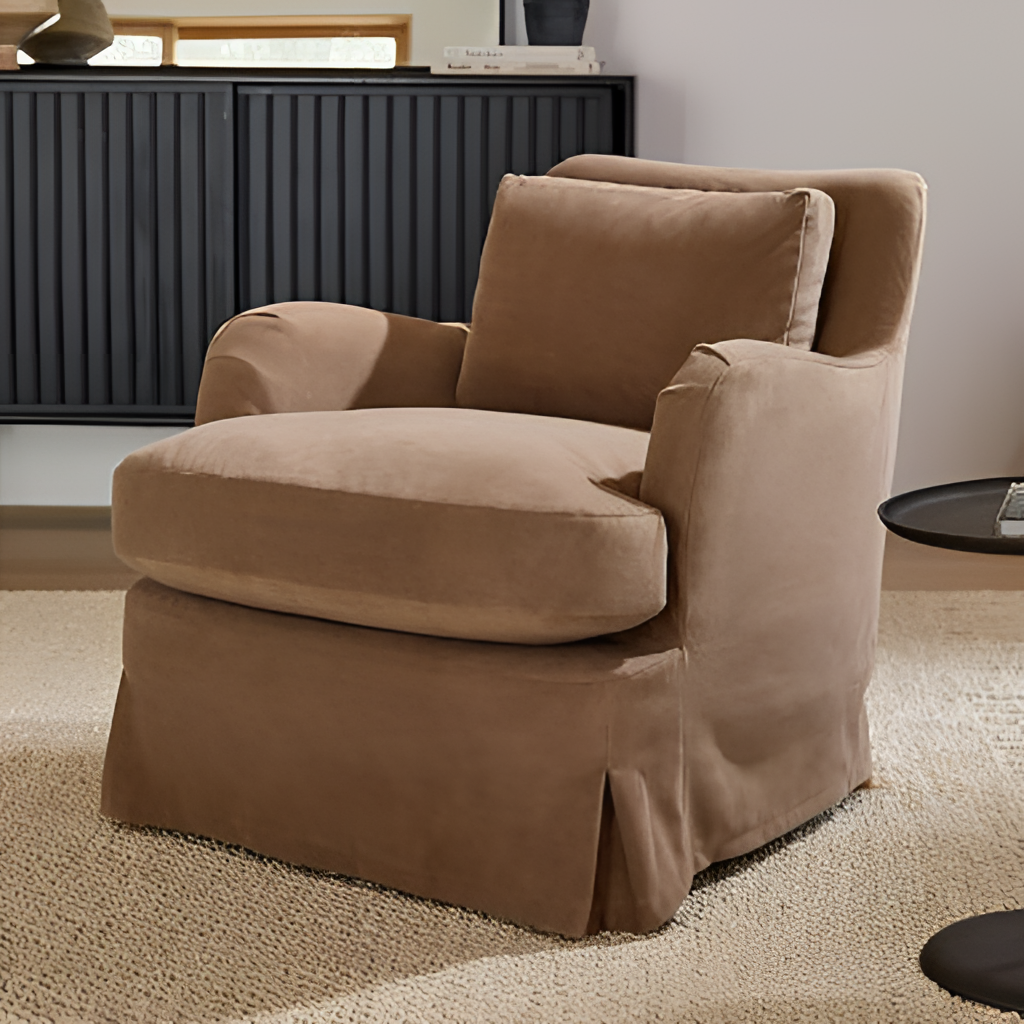
living room, fabric armchair, beige carpet flooring, with textured pattern, contemporary, paint wallpaper, with solid pattern